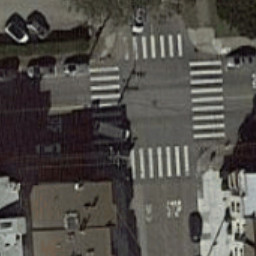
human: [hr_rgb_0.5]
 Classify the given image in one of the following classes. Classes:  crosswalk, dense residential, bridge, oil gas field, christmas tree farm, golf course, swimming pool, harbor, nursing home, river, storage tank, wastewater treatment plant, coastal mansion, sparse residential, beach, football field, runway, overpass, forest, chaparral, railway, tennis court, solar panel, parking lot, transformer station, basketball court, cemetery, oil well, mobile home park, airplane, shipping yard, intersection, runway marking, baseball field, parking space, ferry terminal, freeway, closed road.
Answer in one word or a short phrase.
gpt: crosswalk